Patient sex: M
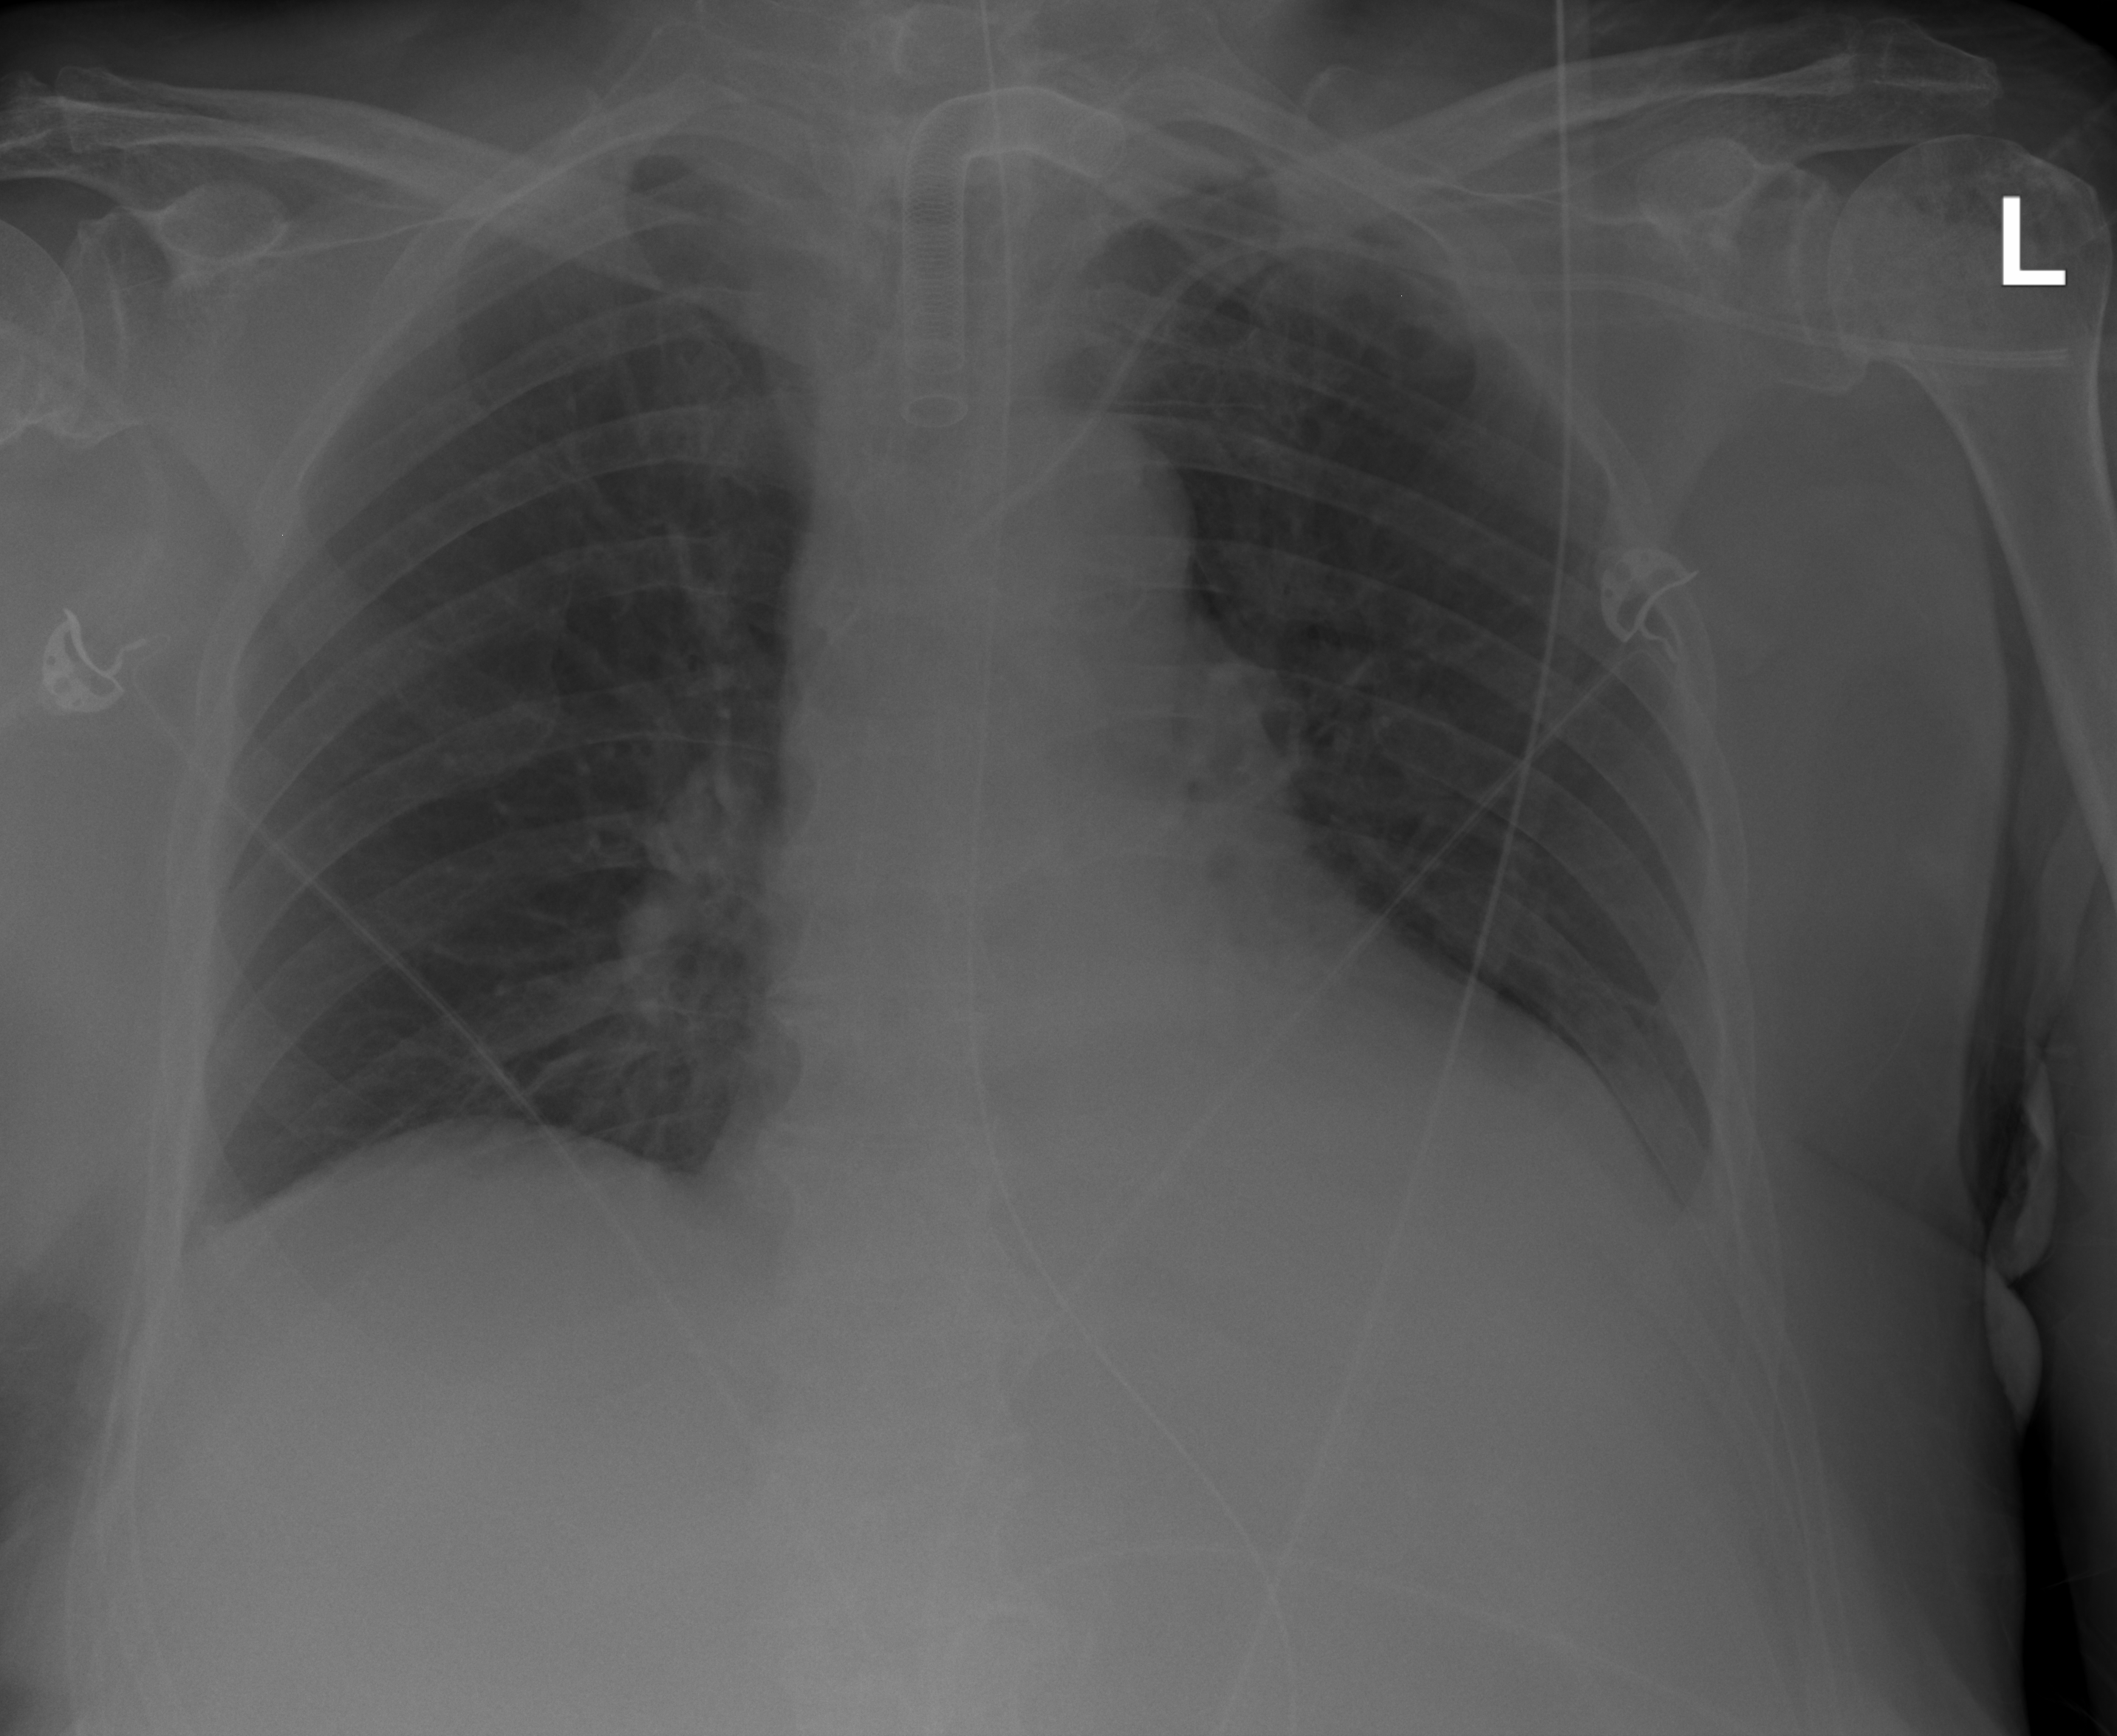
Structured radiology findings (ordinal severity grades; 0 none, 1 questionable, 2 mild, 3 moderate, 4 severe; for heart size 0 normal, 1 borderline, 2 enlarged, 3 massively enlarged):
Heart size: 1
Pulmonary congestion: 0
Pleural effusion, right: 0
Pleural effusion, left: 2
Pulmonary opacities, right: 0
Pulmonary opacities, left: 0
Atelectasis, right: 0
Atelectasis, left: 2